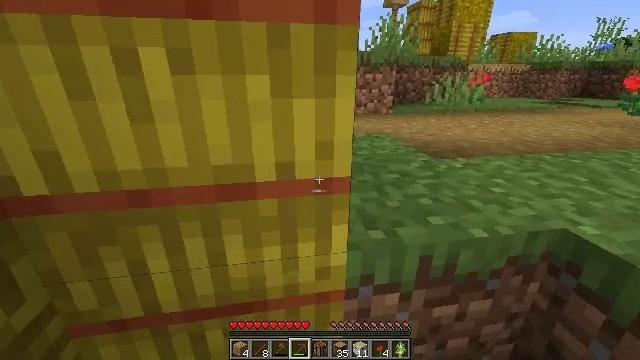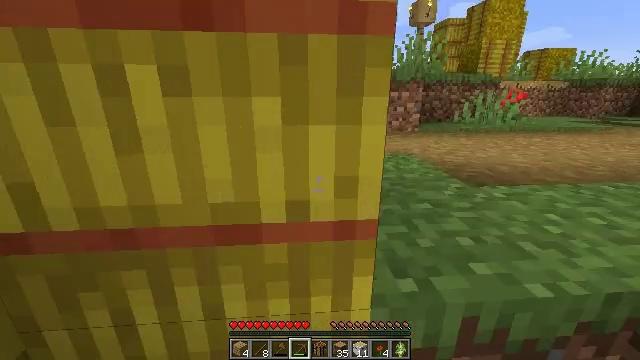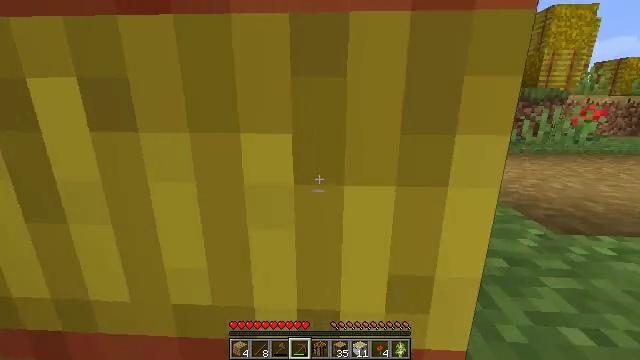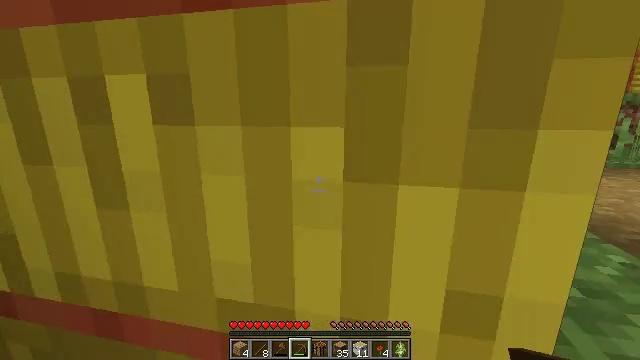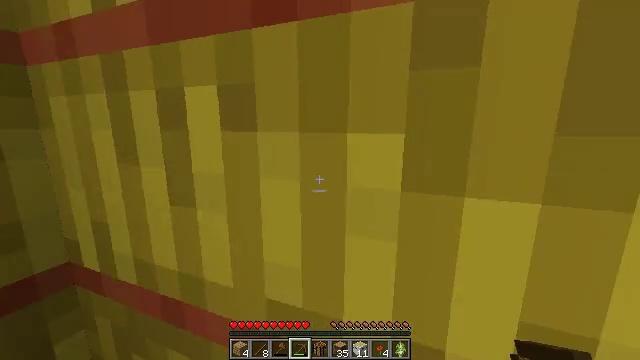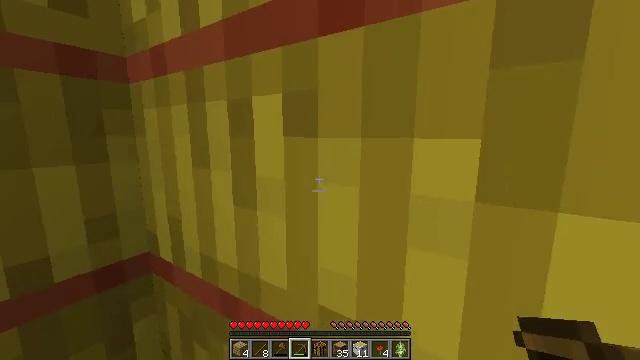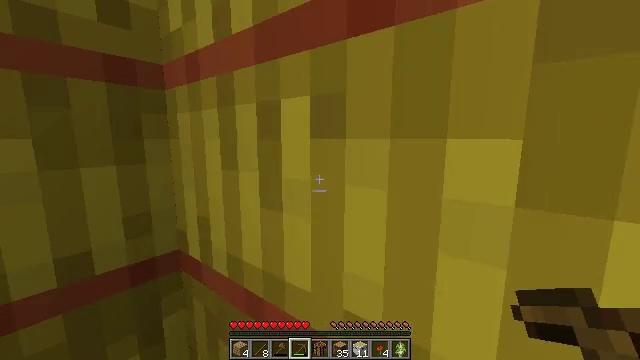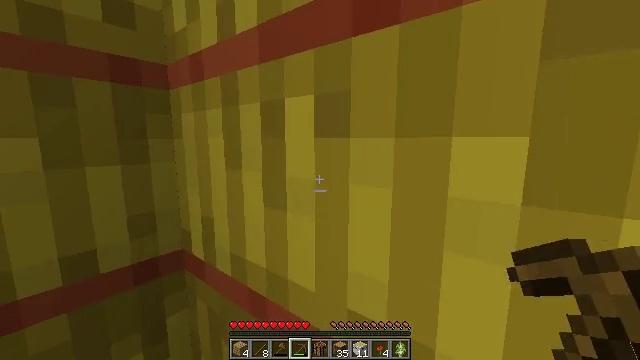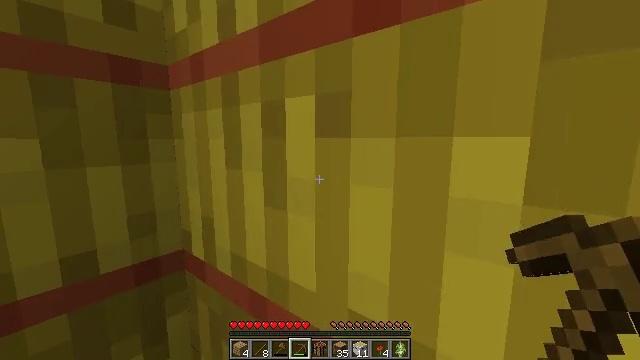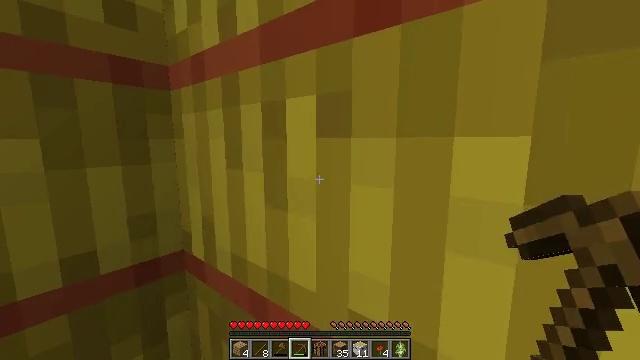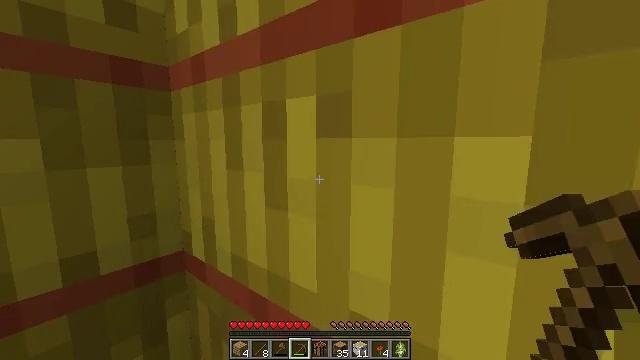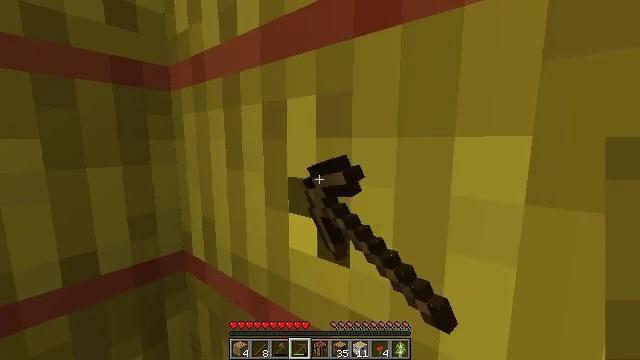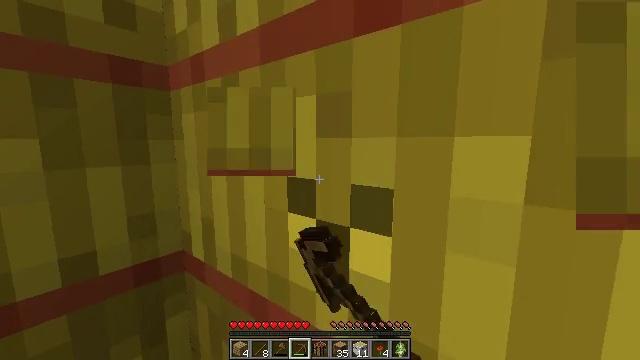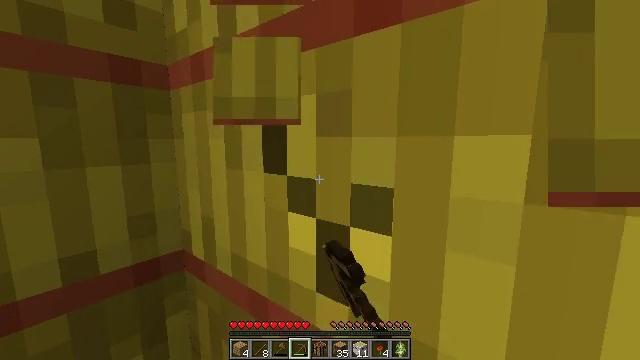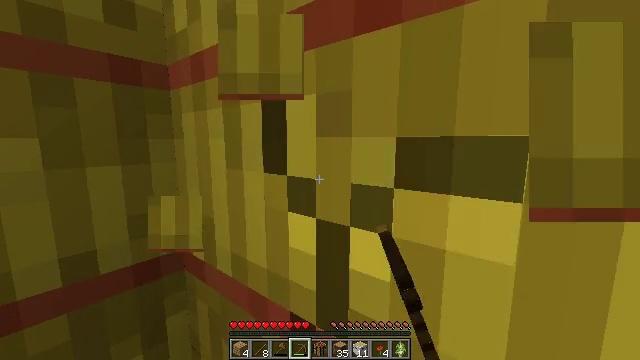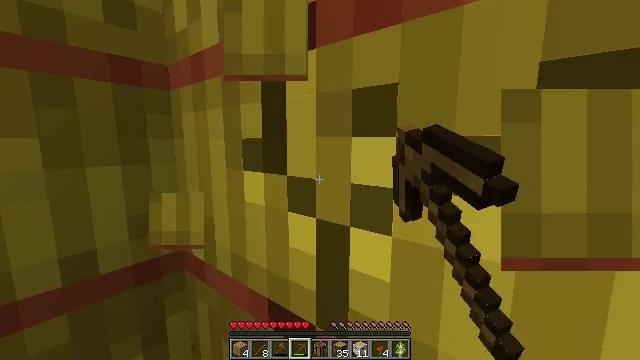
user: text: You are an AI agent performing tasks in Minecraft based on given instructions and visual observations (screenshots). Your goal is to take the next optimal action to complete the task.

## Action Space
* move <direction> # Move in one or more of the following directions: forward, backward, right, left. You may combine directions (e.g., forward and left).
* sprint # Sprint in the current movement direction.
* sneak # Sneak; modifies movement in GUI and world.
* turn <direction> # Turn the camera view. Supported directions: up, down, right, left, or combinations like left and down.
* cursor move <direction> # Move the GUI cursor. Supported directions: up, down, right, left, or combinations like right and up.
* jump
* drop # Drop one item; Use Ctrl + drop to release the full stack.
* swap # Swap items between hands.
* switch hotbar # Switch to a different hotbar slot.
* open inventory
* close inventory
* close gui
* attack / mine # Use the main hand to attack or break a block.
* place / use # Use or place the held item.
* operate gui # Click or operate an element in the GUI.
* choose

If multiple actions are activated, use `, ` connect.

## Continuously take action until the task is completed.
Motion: motion action
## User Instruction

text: Harvest hay blocks from the village.
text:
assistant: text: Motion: move forward, turn left and up
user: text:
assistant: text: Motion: move forward, turn left and up
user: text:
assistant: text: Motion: move forward, turn left and up
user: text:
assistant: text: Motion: turn left and up
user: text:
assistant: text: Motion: turn left and up
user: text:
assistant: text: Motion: turn left
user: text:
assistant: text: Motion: no_op
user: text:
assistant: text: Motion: no_op
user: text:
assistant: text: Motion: no_op
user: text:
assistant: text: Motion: attack / mine
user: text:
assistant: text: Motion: attack / mine
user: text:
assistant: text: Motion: attack / mine
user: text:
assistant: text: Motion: attack / mine
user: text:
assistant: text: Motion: attack / mine
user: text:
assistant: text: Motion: attack / mine
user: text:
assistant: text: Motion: attack / mine
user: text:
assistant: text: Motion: attack / mine
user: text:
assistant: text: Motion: attack / mine
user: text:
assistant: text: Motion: attack / mine
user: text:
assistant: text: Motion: attack / mine
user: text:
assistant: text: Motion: attack / mine
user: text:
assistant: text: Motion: attack / mine
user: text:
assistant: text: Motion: attack / mine
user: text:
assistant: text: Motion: attack / mine
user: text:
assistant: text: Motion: attack / mine
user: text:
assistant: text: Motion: attack / mine
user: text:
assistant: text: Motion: attack / mine
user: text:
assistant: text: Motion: attack / mine
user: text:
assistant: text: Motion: turn down, attack / mine
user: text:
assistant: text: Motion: turn right and down, attack / mine